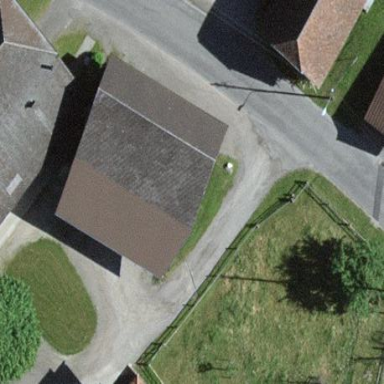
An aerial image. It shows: Rural barn.